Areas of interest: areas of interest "Medical"
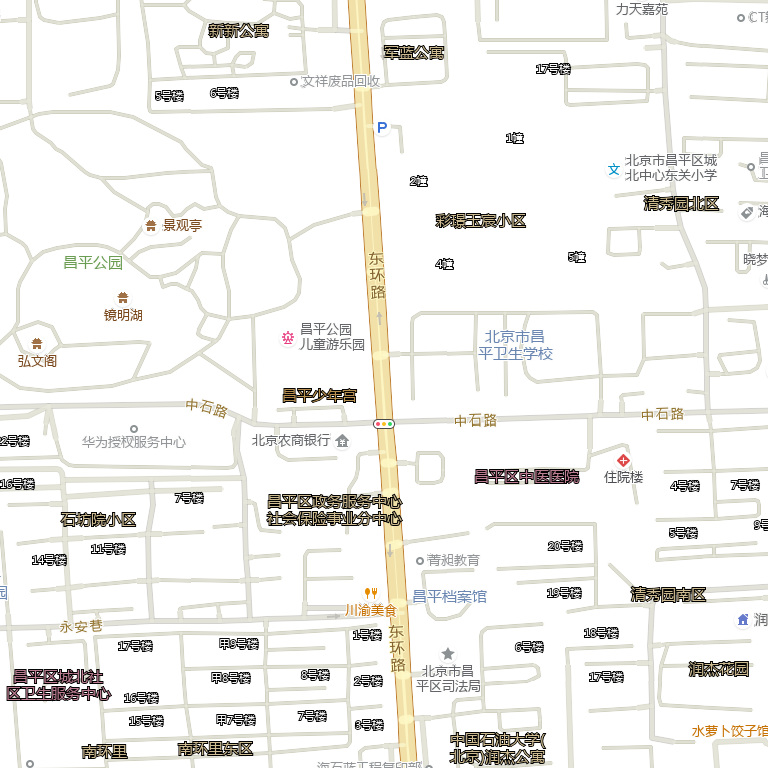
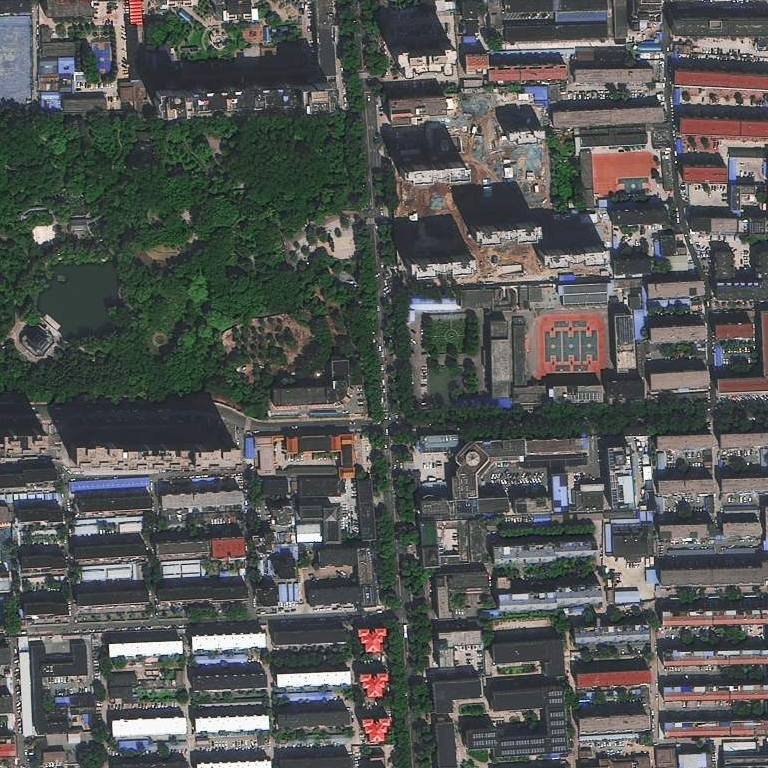